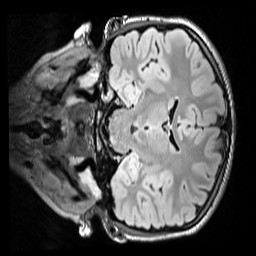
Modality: FLAIR
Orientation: coronal
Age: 11
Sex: male
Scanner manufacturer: siemens
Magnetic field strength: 3 T
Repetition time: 5 s
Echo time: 0.388 s